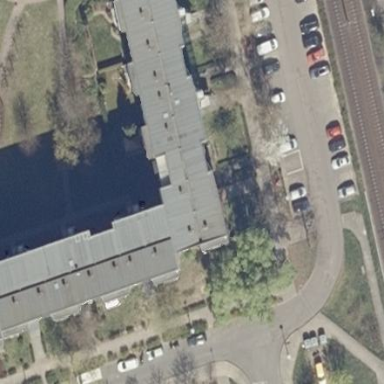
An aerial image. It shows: Building with apartments and flat roof.